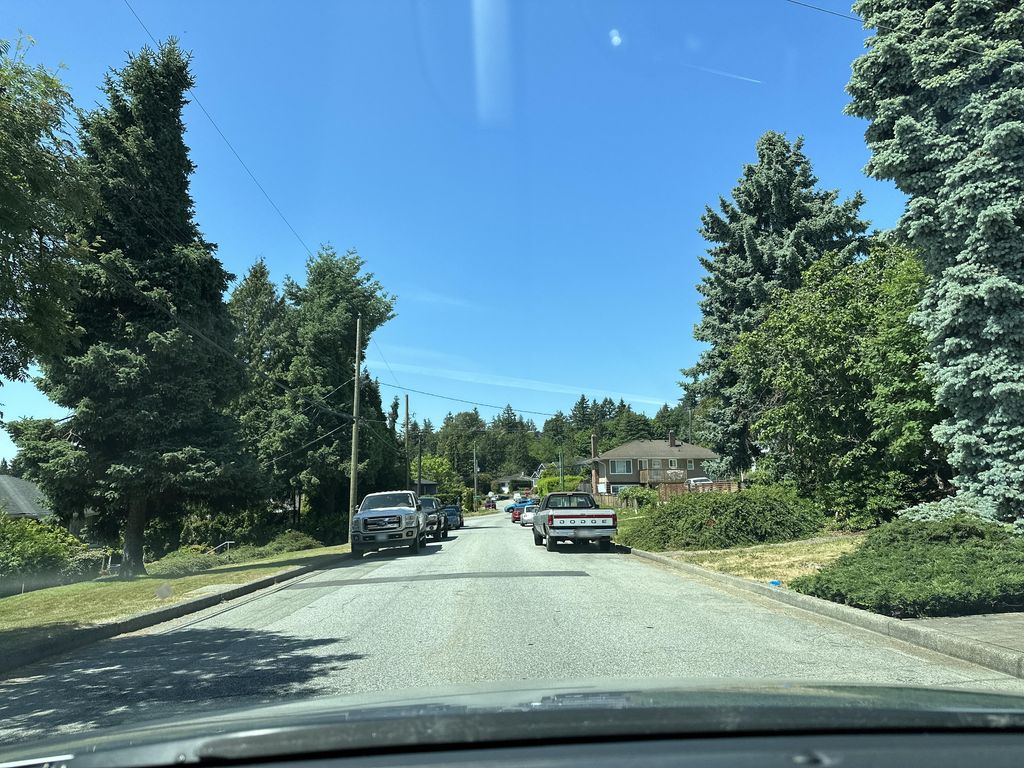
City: vancouver